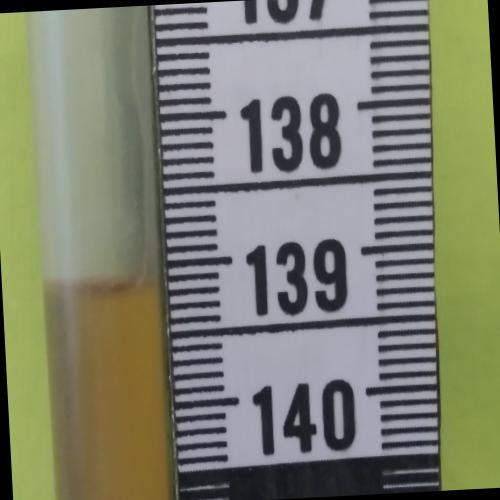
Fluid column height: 139.1 cm